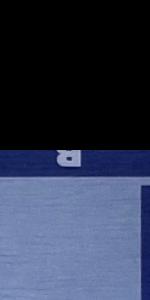
Label: Empty